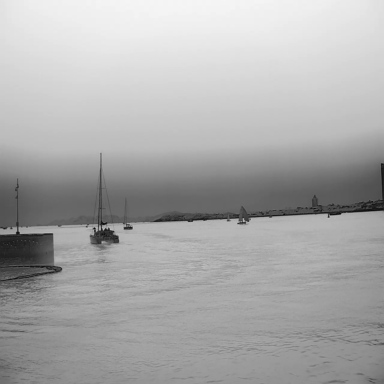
There are 13 objects shown in the infrared image, including seven sailboats, two container_ships, and four canoes.